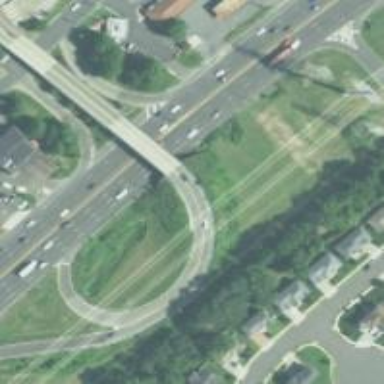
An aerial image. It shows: Trunk_link highway on bridge.